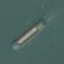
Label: Sand_carrier